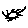
Label: sun